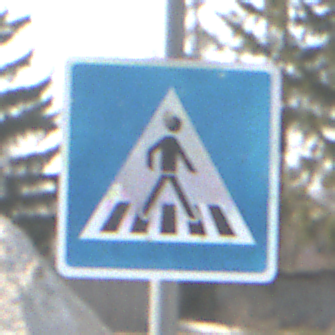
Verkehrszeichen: FussgaengerueberwegLinks
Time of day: Midday
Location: Outdoor (Suburban)
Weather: PartlyCloudy
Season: NotSpecified
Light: Natural